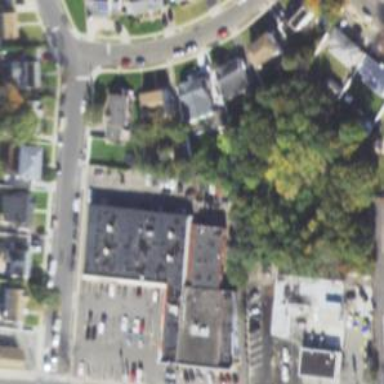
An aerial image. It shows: Retail building.